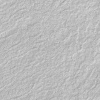
Atmospheric dust classification: not_dusty